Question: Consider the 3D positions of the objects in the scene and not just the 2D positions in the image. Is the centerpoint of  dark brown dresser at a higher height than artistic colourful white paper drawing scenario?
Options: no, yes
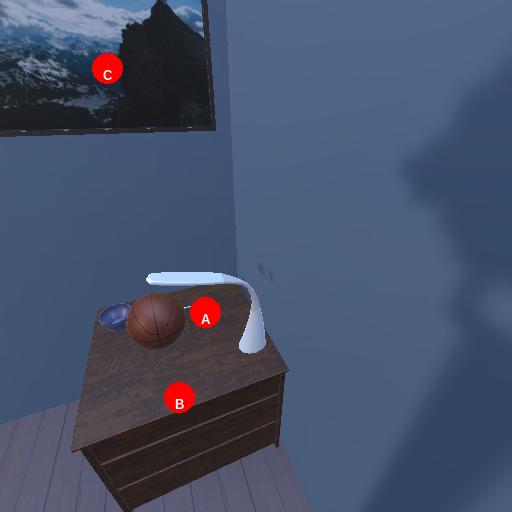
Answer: no